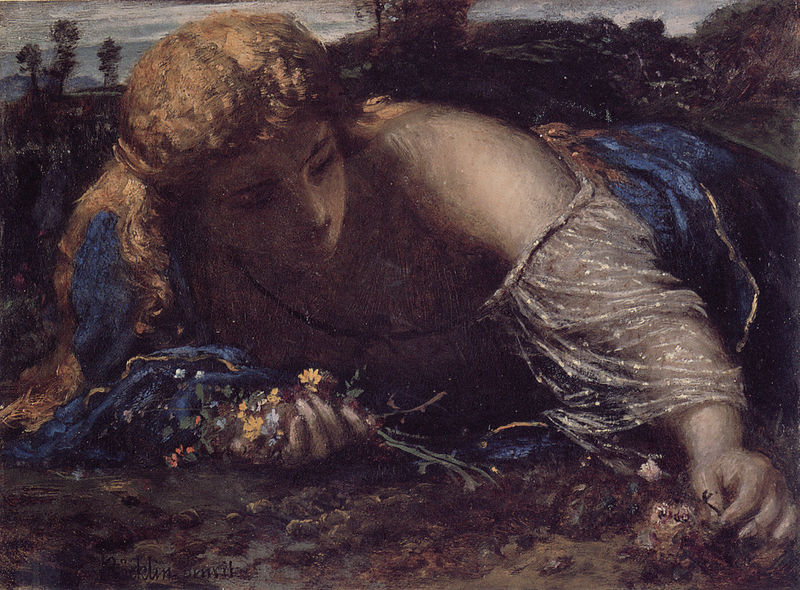
Titel: Nymphe
Künstler: Arnold Böcklin
Institution: Privatbesitz
Schlagwörter: baum, blau, dunkel, gemälde, hand, himmel, schatten, bäume, landschaft, blume, blumen, bunt, frau, haar, hintergrund, kleid, nase, blüte, blüten, tuch, malerei, blond, bluse, gesicht, bild, hände, öl, erde, boden, haare, locken, schulter, zart, pflücken, liegen, farbe, romantik, strauß, durchsichtig, erot, rosetti, plfücken